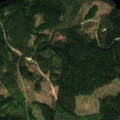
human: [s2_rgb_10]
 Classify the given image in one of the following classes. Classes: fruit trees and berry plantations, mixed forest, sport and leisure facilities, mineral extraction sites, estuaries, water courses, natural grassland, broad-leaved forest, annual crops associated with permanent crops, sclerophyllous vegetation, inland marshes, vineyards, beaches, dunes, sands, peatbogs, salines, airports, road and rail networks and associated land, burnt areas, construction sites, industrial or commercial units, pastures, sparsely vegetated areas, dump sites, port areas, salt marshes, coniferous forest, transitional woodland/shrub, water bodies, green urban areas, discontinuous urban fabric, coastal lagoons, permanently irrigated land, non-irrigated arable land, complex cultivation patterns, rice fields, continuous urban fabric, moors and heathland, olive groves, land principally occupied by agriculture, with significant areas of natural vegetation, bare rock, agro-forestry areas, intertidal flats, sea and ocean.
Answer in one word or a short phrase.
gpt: coniferous forest, water bodies